Question: If i know how much data i am receiving, i can distribute the appearance of a label in this way:
'''
select
value_column
, CASE WHEN TO_CHAR(VALUE_DATE, 'mm') = '01' and MOD(extract(year from VALUE_DATE), 3) = 0
THEN TO_CHAR(VALUE_DATE, 'MON-yyyy')
else ' '
END VALUE_DATE_STRING
from SomeTable
'''
this will show the data label on January every 3rd year.

Now, if i don't know how many years are coming back, i'd like to figure this out in the same select and display a total of 5 labels.
i reckon i'd need something like this (pseudo code):
'''
CASE WHEN MOD(allRows / 5, ROW_NUM) = 0
'''
i guess the only challenging part is getting the allRows in the same select.. since i'm calling this sql from a telerik report, there's limited support for declaring vars and running multiple statements..
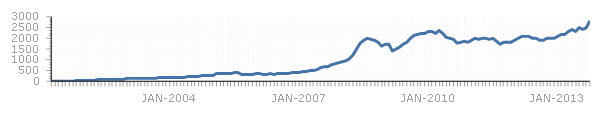
Answer: This might do what you want:
'''
select value_column,
(CASE WHEN mod(rownum, trunc(cnt / 5)) = 0 o
THEN TO_CHAR(VALUE_DATE, 'MON-yyyy')
else ' '
END) as VALUE_DATE_STRING
from (select t.*, count(*) over () as cnt
from SomeTable t
) t;
'''
It might be 'trunc((cnt - 1) / 5)'.
DIT:
If this does what you want, you don't need a CTE or subquery. I just thought that it made more sense this way (and the subquery does not effect performance). You can do:
'''
select value_column,
(CASE WHEN mod(row_number() over (order by value_date),
trunc(count(*) over () / 5)) = 0
THEN TO_CHAR(VALUE_DATE, 'MON-yyyy')
else ' '
END) as VALUE_DATE_STRING
from SomeTable t;
'''
By the way, you should include 'order by' if you are using 'rownum'. Oracle does not guarantee the ordering of rows in a result set without an 'order by'.